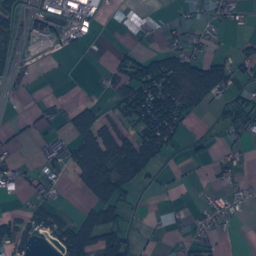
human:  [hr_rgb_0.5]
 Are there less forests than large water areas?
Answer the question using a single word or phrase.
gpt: no

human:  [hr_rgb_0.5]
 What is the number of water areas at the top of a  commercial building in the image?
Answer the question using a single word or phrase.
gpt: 1

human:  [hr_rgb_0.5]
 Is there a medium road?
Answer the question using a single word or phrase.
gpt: no

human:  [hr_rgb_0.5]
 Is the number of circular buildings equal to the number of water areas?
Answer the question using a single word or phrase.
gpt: no

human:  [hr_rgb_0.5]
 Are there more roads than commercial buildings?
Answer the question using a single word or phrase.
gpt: yes

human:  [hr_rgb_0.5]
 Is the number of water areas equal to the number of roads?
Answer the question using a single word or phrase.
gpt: no

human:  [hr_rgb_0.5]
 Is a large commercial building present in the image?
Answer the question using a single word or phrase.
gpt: yes

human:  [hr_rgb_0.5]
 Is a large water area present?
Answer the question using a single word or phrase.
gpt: yes

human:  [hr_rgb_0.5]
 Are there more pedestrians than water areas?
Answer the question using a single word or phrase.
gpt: no

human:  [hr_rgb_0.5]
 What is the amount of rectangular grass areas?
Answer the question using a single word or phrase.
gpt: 7

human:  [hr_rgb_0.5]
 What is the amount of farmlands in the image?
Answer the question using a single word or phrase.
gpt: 6

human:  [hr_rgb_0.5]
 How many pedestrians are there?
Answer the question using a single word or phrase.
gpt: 1

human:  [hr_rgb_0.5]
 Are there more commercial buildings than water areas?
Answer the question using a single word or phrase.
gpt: yes

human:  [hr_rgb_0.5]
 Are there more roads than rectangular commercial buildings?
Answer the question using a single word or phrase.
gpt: yes

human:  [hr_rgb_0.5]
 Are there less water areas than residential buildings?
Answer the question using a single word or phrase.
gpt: yes

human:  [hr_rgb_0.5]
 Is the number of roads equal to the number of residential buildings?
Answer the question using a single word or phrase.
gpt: no

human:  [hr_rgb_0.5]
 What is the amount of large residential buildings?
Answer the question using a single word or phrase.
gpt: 3

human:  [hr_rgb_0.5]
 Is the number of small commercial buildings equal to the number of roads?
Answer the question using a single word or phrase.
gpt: no

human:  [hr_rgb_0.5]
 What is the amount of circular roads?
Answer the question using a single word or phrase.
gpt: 0

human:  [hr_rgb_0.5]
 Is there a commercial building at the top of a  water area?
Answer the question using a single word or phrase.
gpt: yes

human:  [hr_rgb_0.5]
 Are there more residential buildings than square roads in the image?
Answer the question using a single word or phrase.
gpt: yes

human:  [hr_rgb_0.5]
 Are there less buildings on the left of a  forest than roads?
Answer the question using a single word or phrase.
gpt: yes

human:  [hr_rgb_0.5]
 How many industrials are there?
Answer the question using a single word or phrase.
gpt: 2

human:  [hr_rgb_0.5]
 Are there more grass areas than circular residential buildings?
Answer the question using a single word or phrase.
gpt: yes

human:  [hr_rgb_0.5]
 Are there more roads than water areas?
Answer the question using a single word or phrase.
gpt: yes

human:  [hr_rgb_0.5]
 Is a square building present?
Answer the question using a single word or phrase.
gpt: no

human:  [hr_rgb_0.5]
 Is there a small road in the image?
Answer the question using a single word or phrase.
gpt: yes

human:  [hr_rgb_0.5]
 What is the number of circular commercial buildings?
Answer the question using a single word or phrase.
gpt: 0

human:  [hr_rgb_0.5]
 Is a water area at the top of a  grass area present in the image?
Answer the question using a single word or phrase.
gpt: yes

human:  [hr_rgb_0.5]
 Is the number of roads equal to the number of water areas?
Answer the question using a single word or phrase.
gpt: no

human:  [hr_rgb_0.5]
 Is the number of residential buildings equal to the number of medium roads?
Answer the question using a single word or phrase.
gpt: no

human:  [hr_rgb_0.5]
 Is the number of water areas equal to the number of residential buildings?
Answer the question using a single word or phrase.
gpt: no

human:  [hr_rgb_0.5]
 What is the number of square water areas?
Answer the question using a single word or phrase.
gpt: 0

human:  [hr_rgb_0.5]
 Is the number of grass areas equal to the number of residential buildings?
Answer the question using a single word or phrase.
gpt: no

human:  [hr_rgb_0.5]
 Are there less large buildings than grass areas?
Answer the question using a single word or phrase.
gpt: yes

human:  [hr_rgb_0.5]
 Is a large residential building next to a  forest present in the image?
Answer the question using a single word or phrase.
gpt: yes